Question: I'm facing estrange issue with my project configuration, I changed to target
platform x86 but the compiler is ignoring this setting and keep targeting AnyCPU as the screenshot shows, where else should I check to force compiler to x86?
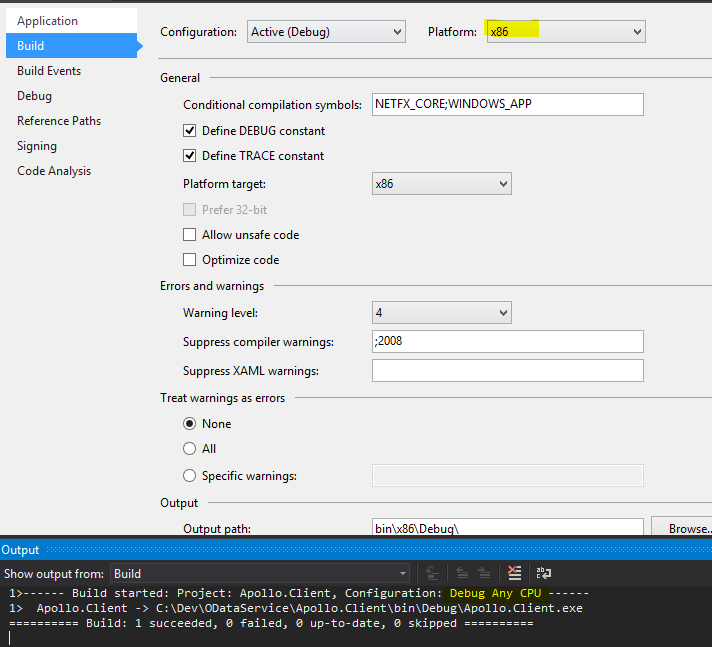
Answer: That's the Solution Platform name. You forgot to activate it, note how it doesn't say "Active (x86)". Which is why you got the "Any CPU" platform built, that's the active one.
Do note that these names are not very meaningful to a .NET project, the only setting that really matters is the Platform target on the Build tab of your EXE project. Solution platforms are a big deal in a C++ project, it select the kind of compiler that's used to build the program. Not relevant to C#, it has only one compiler. Just changing the setting for the AnyCPU platform is fine too.
Use Build + Configuration Manager. Use the upper-right combo box labeled "Active solution platform" and pick x86 from there. Now the Build settings that are visible in your screenshot will be in effect.